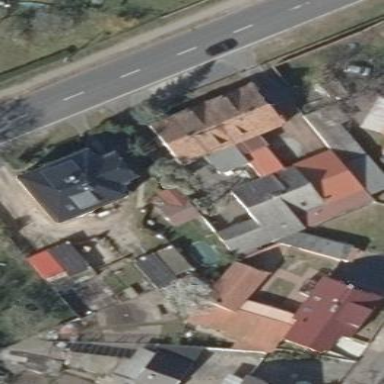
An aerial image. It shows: Residential building.